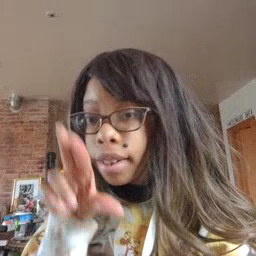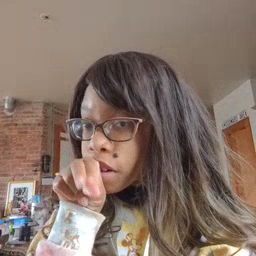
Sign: duck